Question: I'm developing an iOS application and I want to load two CSV files into my app.
As you can see in the following image, those files are in group:

I use this to get its file path:
'filePath = [[NSBundle mainBundle] pathForResource:@"Familias" ofType:@"txt"];'
And this is the code for 'Util readTitleFromCSV:'
'''
+(void)readTitleFromCSV:(NSString*)path Entity:(NSString*)entityName
{
AppDelegate* appDelegate =
(AppDelegate*)[[UIApplication sharedApplication] delegate];
NSManagedObjectContext *context = [appDelegate managedObjectContext];
NSString *fileDataString =
[NSString stringWithContentsOfFile:path
encoding:NSUTF8StringEncoding
error:nil];
NSArray *linesArray = [fileDataString componentsSeparatedByString:@"
"];
[ ... ]
}
'''
But 'fileDataString' is nil and I don't get any error.
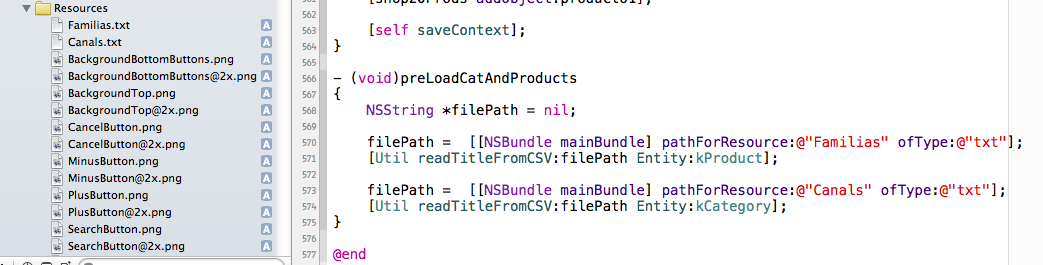
Answer: Pass an 'NSError' into your file and check why the call is failing. Likely, there is some encoding issue.
Before that, check that the file is included in your app bundle by going to your target build phases pane (see image below for guidance)